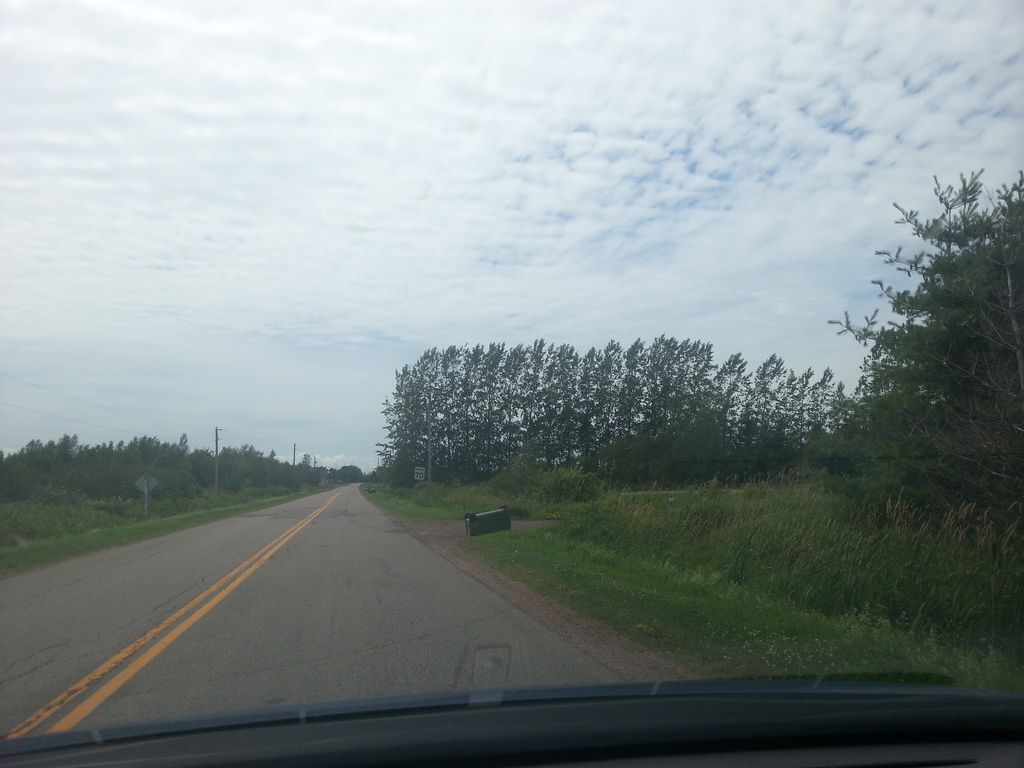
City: charlottetown